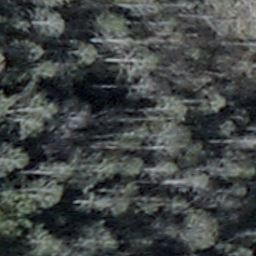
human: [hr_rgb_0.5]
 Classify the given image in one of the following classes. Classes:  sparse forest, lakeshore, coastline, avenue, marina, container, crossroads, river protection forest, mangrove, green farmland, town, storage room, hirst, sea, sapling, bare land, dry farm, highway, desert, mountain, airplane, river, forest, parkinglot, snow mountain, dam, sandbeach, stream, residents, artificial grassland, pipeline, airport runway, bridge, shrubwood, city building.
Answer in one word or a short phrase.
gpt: shrubwood